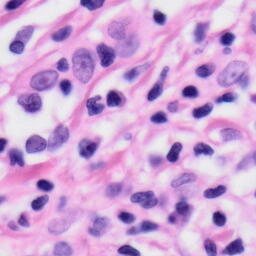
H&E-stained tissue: Skin